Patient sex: M
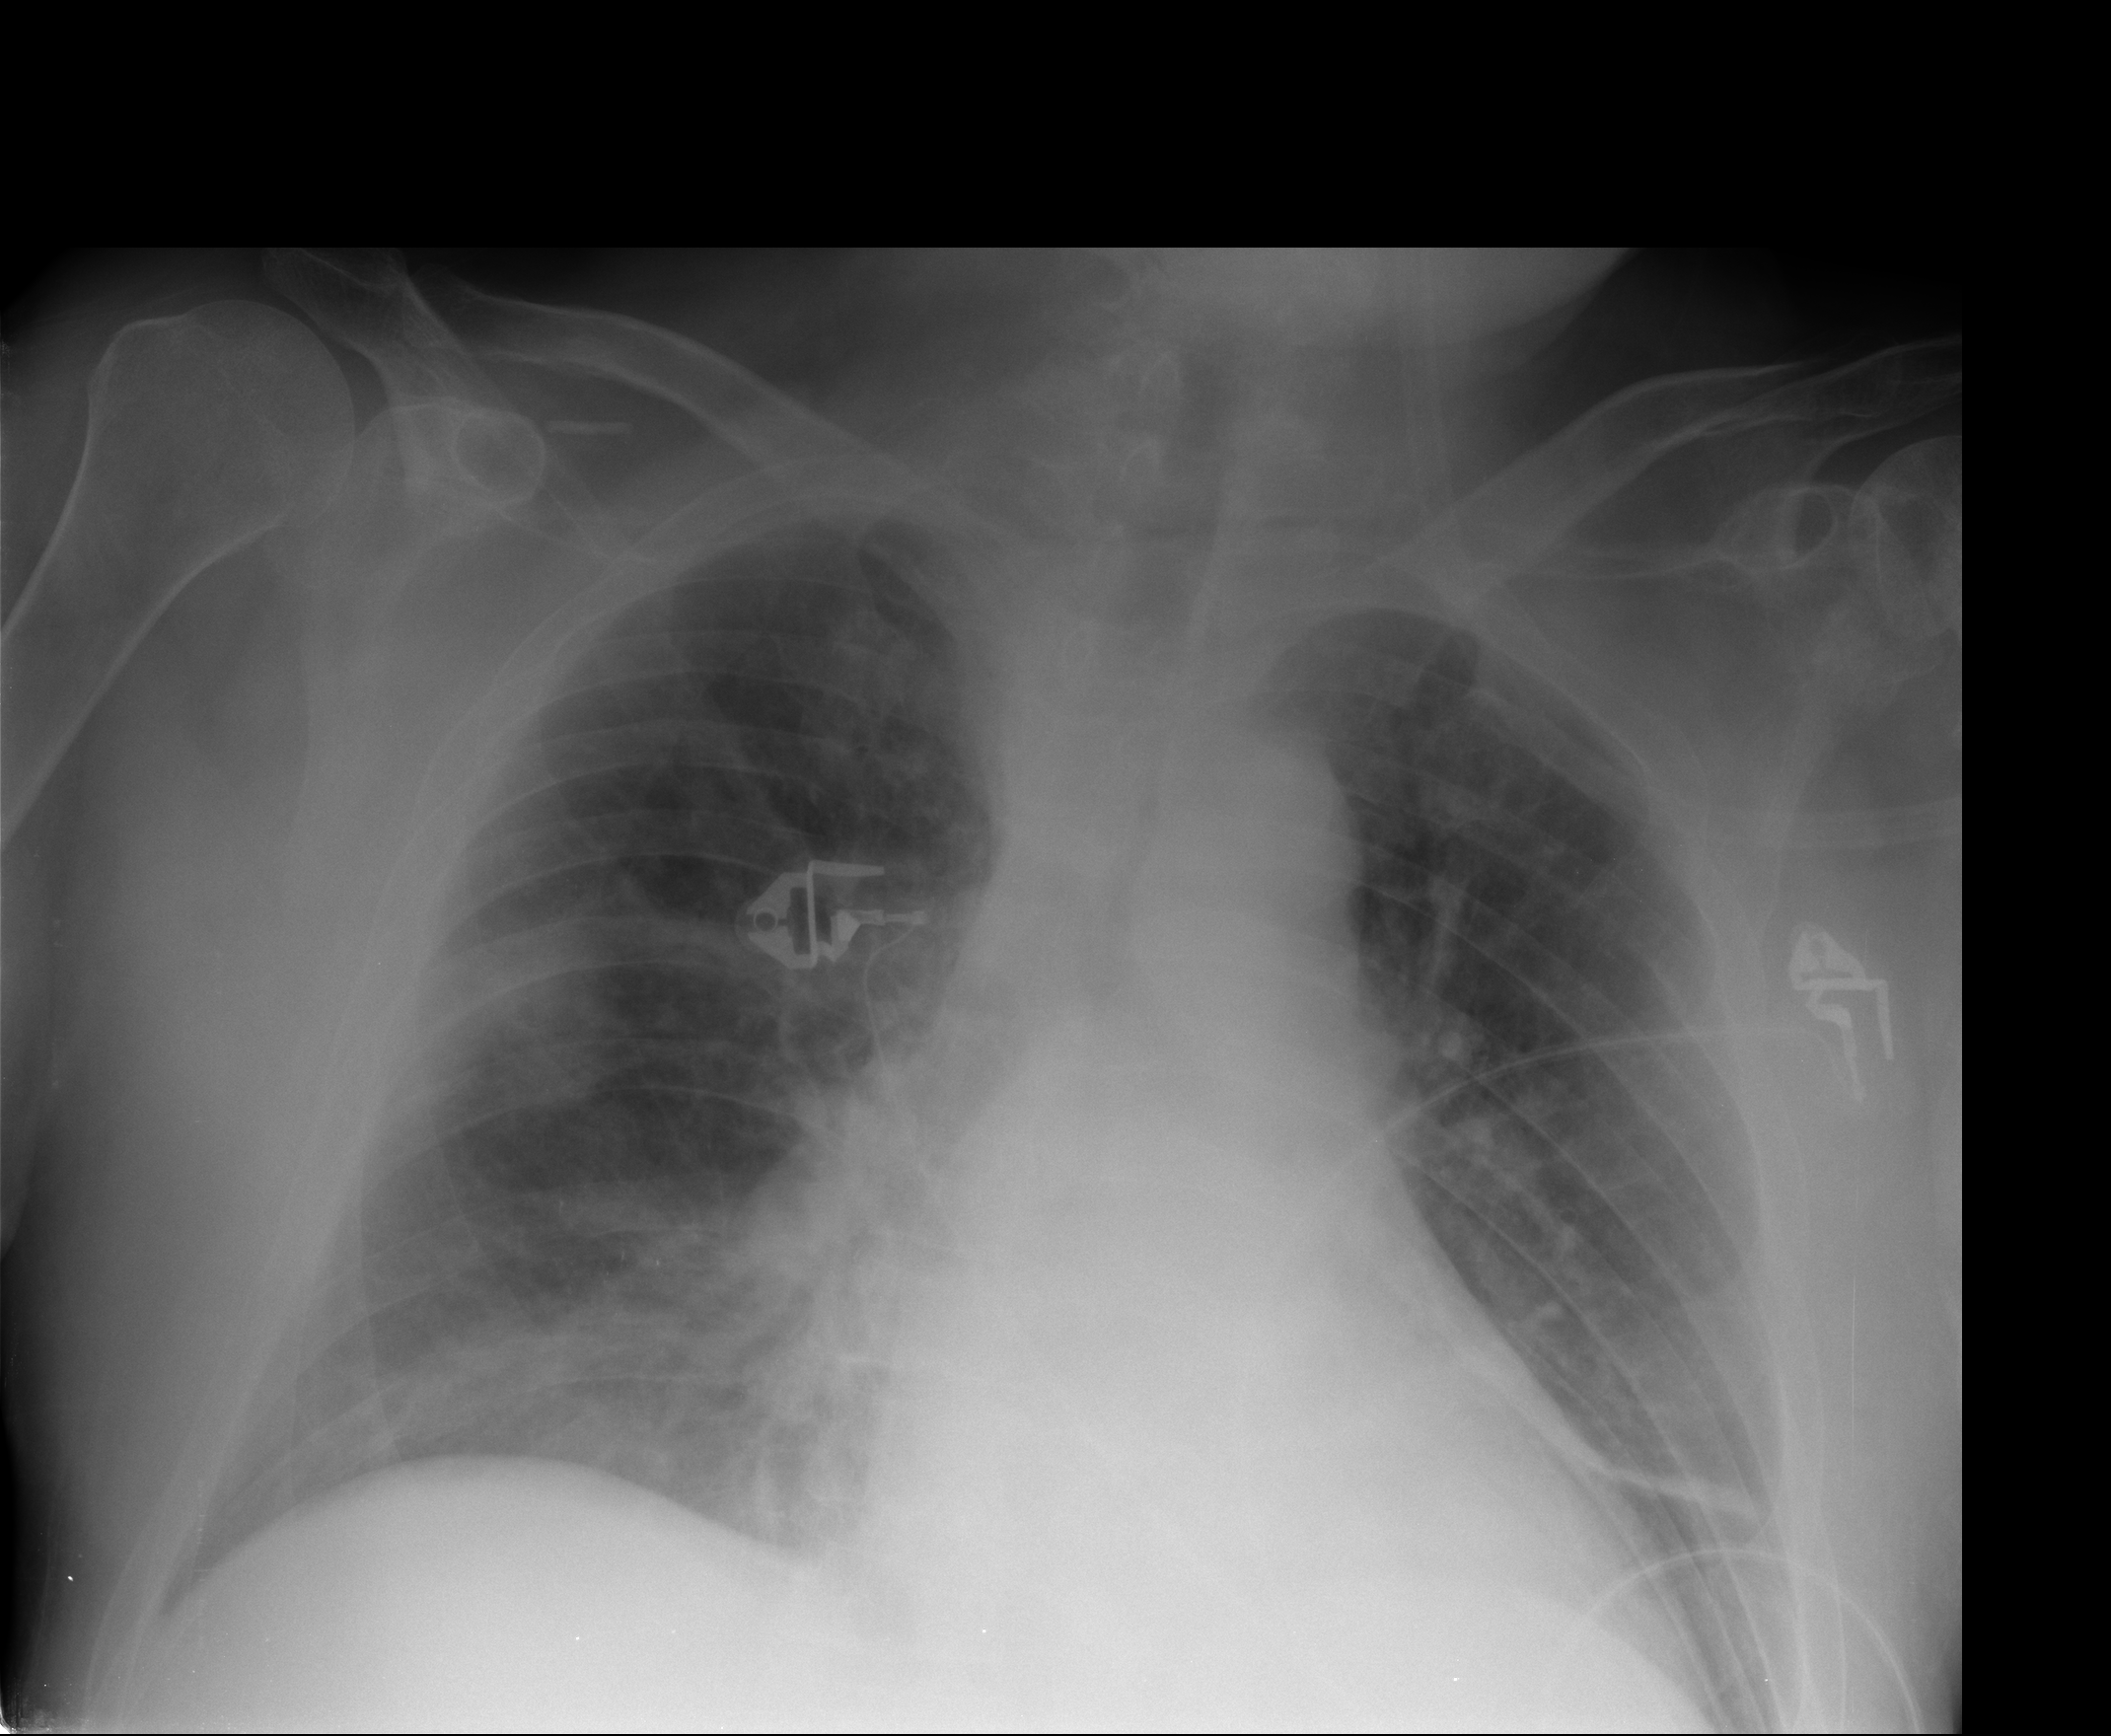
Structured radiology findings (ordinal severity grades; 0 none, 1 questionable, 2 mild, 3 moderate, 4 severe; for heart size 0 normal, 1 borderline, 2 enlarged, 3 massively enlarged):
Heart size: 0
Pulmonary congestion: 2
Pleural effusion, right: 0
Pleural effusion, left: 2
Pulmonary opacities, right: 2
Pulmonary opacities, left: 2
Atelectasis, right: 2
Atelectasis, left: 1